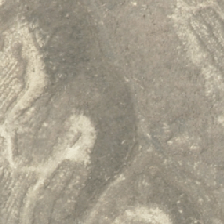
Land cover: harvested_forest